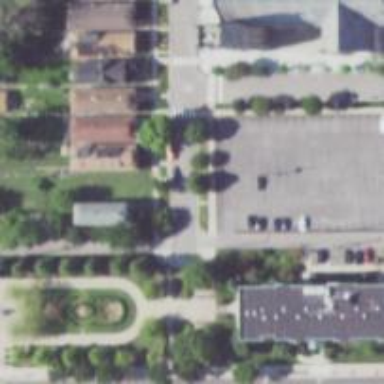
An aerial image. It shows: Alleyway designated as service road.